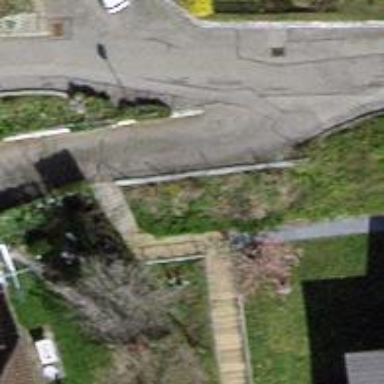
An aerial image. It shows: Road with steps.